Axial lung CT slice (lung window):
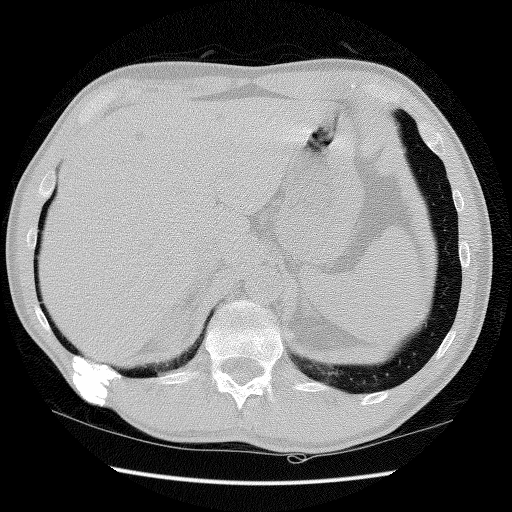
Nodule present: no